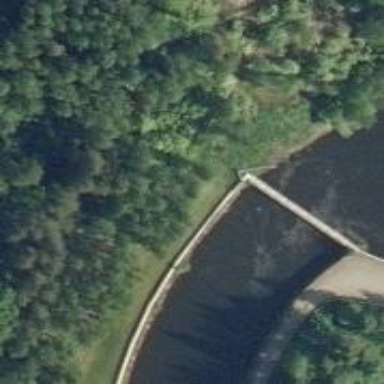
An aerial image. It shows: Bridge.